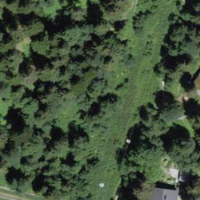
EUNIS habitat code: 44
Species observed at this site:
Filipendula ulmaria